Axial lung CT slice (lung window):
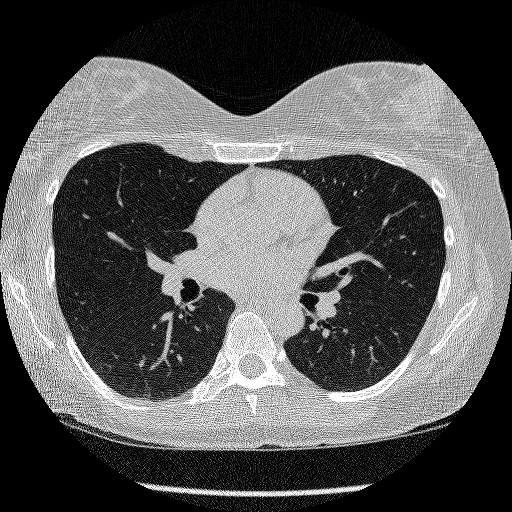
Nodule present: no